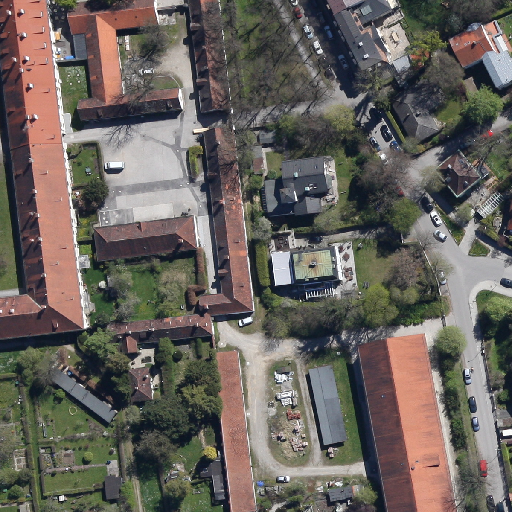
Referring expression: sidewalk